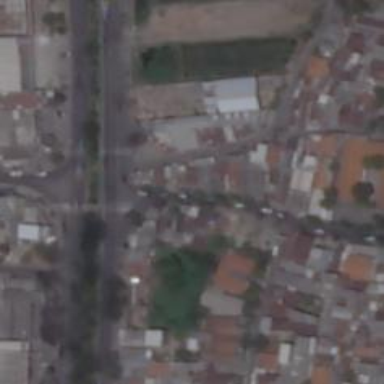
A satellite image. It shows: Residential road.